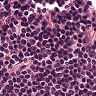
Metastatic tissue present: no